Field crop: maize
Growth stage: 2
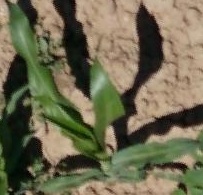
Species: maize